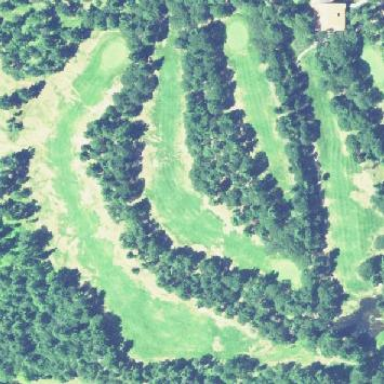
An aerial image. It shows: Golf course.